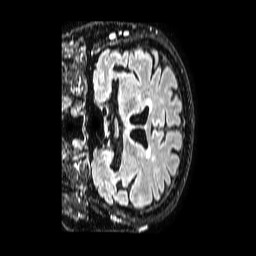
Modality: FLAIR
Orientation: coronal
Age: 71
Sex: male
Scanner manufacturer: philips
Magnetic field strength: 1.5 T
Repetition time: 4.8 s
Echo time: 0.3 s